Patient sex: M
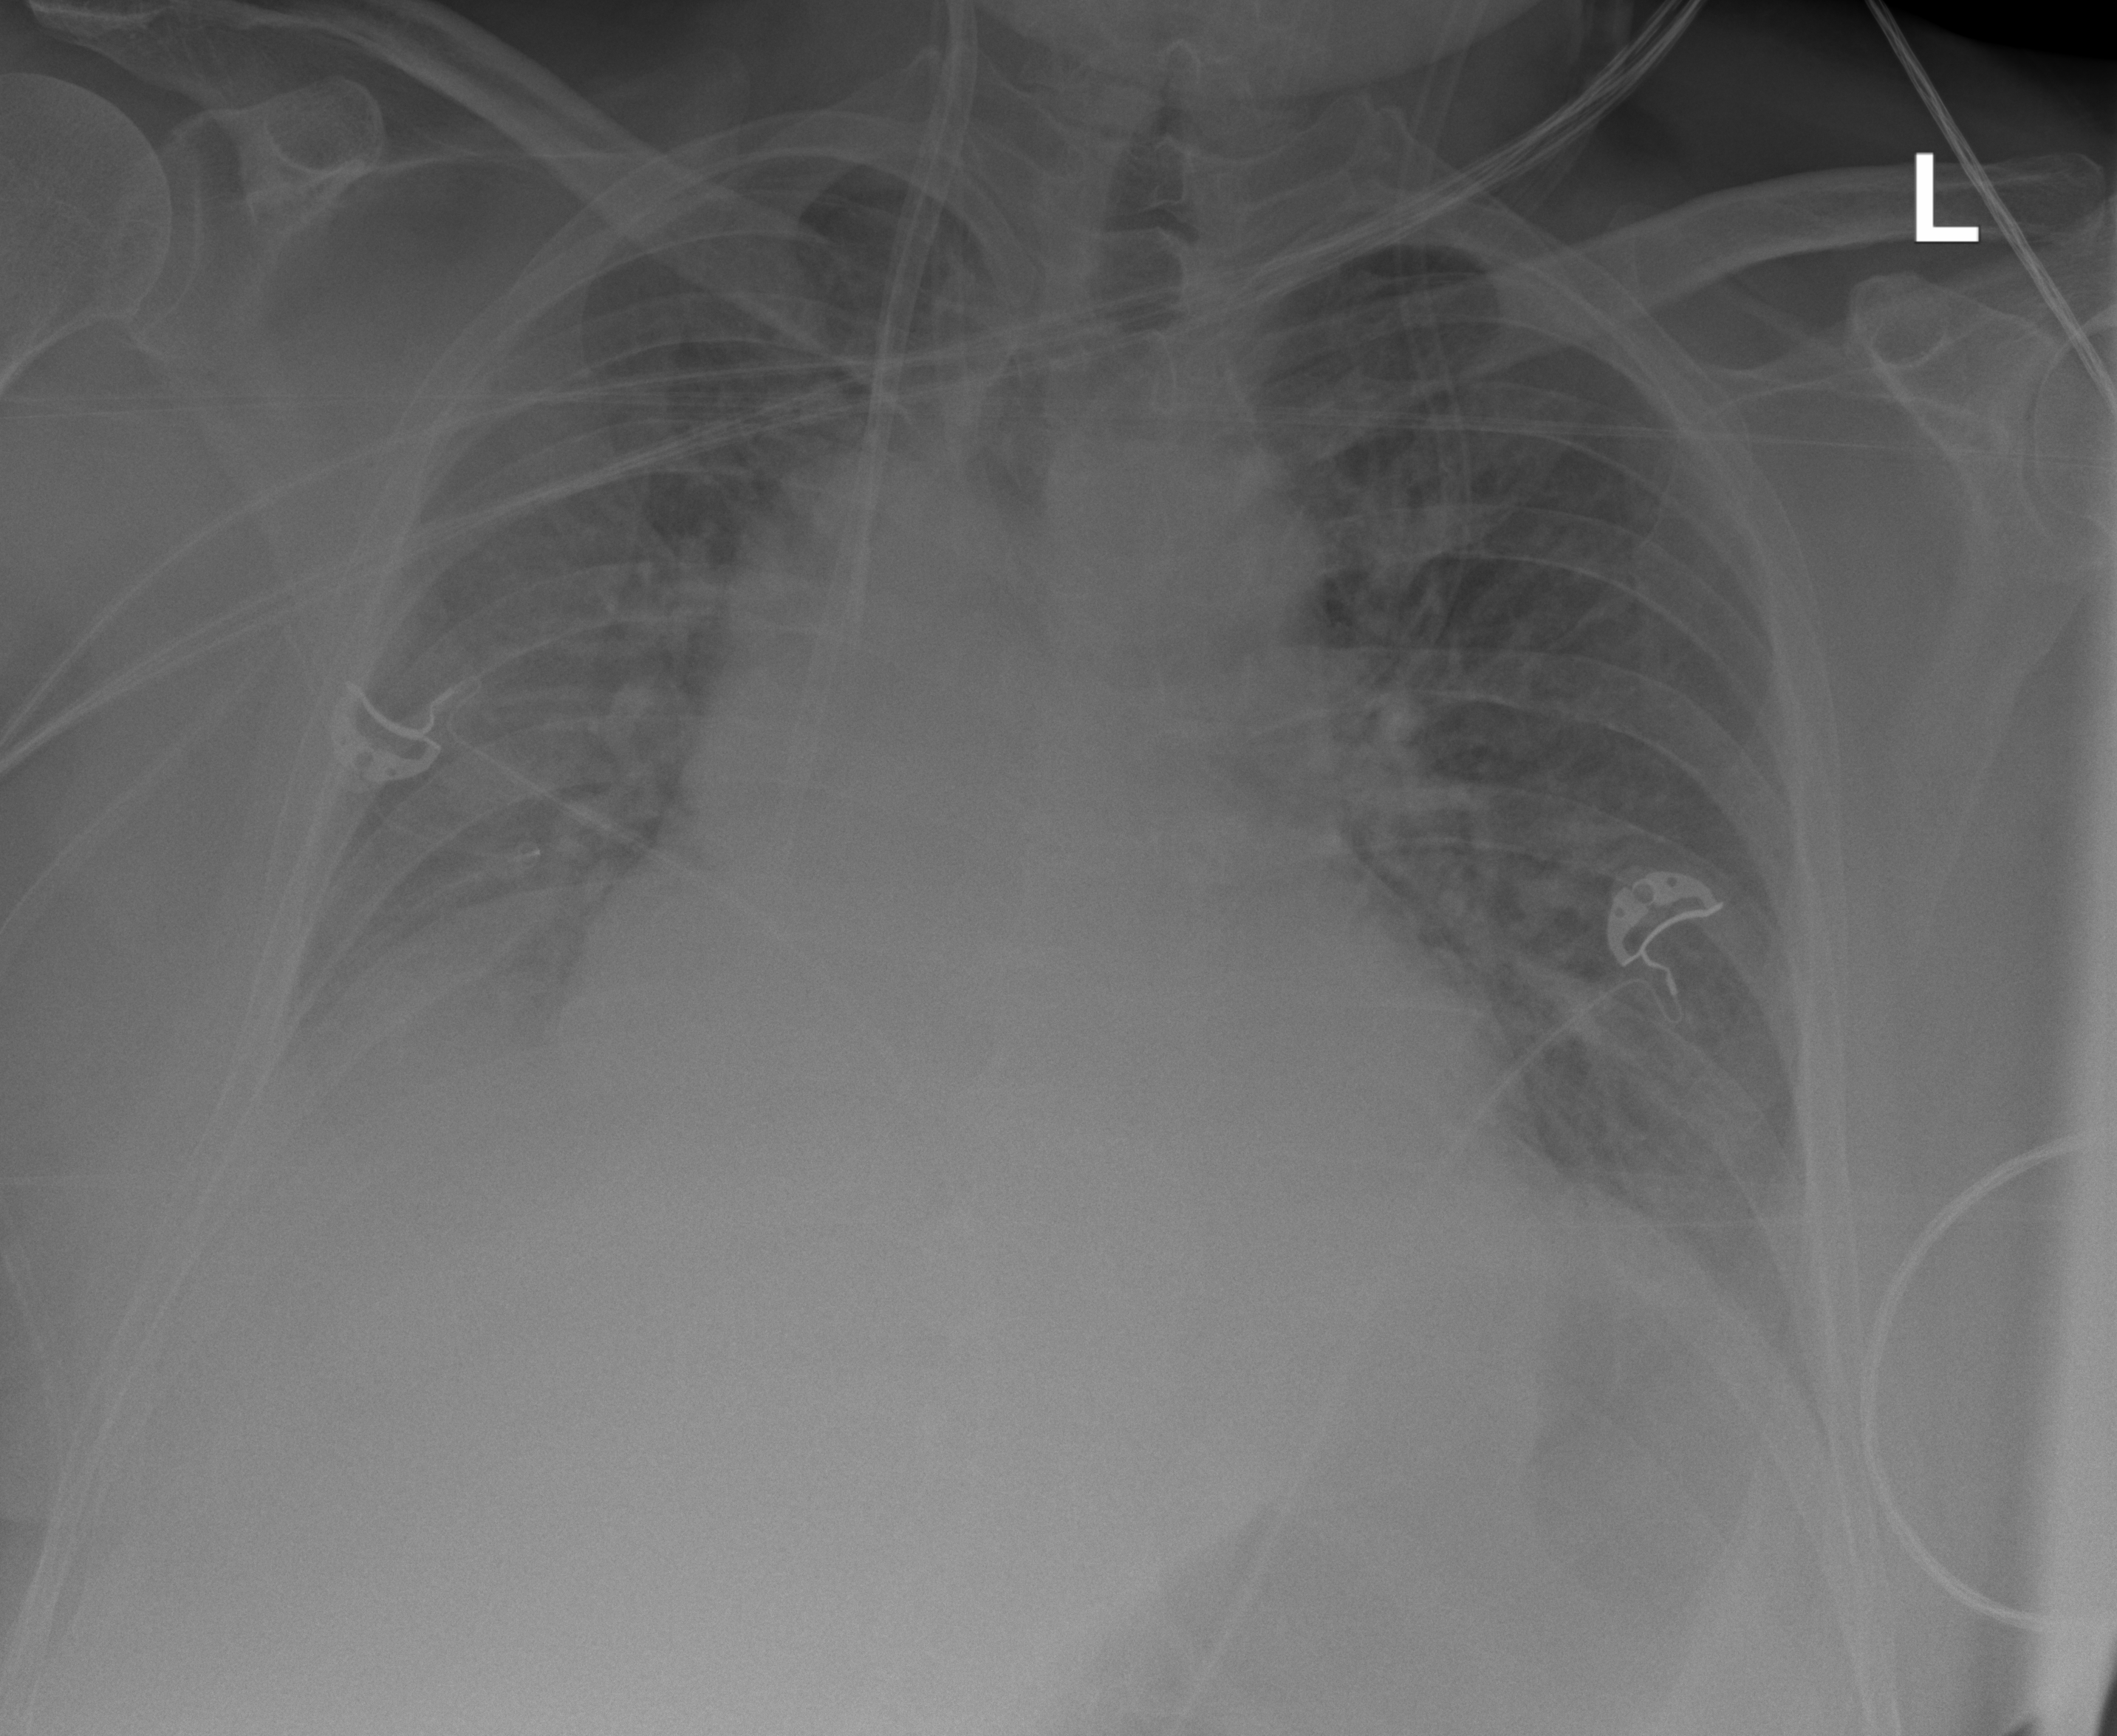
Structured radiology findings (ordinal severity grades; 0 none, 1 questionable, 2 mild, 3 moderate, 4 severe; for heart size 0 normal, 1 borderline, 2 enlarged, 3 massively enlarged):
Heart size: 2
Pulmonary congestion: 3
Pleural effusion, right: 2
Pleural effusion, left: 0
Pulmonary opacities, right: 2
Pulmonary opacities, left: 2
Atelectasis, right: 0
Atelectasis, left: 0